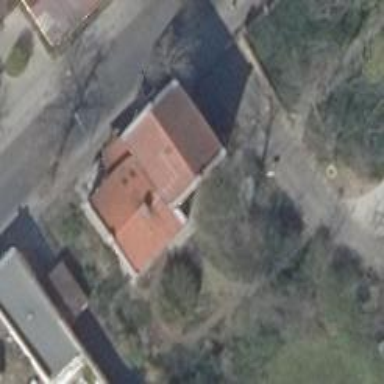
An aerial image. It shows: Building.